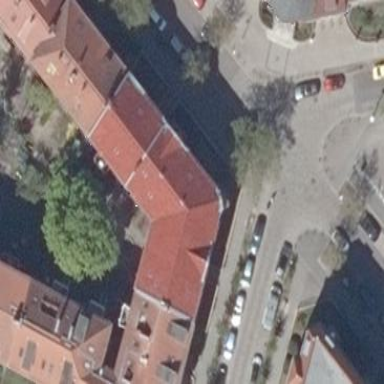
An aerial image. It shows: Unique apartment building with quadruple saltbox roof shape.